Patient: sex M, age 31
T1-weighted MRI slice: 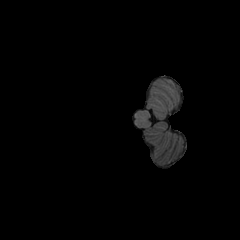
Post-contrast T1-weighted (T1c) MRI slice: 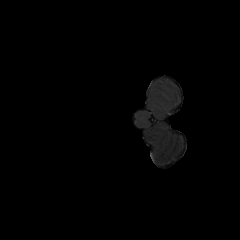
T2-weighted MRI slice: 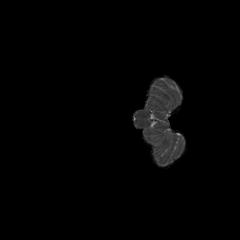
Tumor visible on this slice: no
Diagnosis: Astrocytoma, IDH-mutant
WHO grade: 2